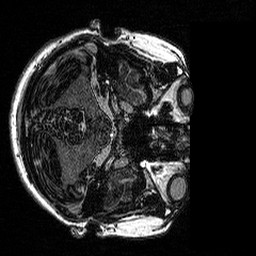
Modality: MP2RAGE
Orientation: axial
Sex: female
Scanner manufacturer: siemens
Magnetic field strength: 3 T
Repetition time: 5 s
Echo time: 0.00292 s